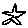
Label: star